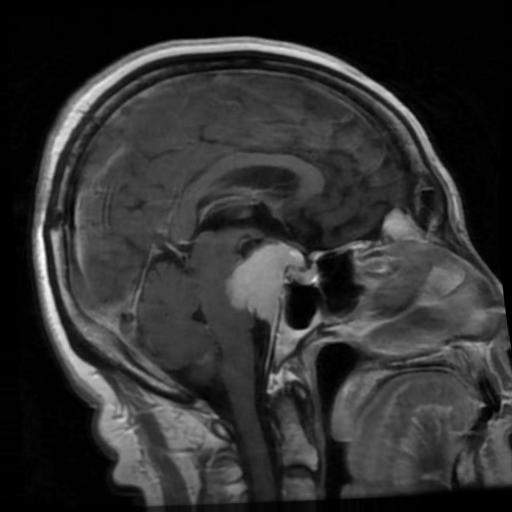
Label: meningioma